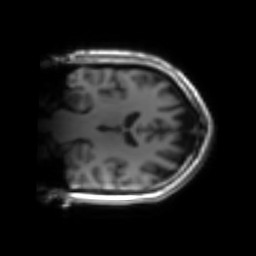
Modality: inplaneT1
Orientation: coronal
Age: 28
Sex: male
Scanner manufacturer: siemens
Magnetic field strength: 3 T
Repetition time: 1.2 s
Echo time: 0.00251 s